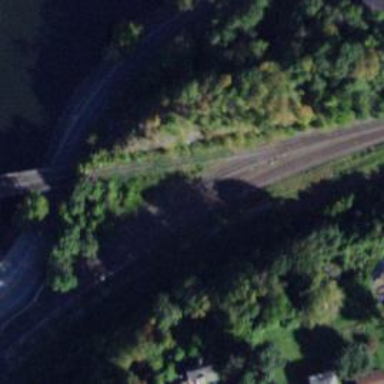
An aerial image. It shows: Abandoned railway.